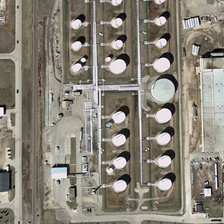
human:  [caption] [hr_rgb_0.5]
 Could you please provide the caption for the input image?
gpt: three rows of white storage tanks are between a road and a building .

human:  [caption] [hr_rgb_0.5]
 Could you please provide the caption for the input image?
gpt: three rows of white storage tanks are between a road and a building .

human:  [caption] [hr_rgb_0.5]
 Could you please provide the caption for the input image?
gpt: three rows of white storage tanks are between a road and a building .

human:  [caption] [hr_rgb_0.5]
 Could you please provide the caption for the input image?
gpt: three rows of white storage tanks are between a road and a building .

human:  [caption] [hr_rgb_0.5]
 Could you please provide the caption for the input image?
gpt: three rows of white storage tanks are between a road and a building .